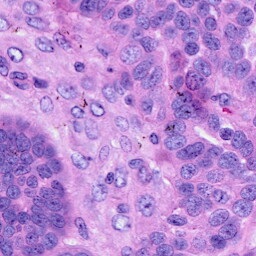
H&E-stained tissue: Ovarian